RGB frame:
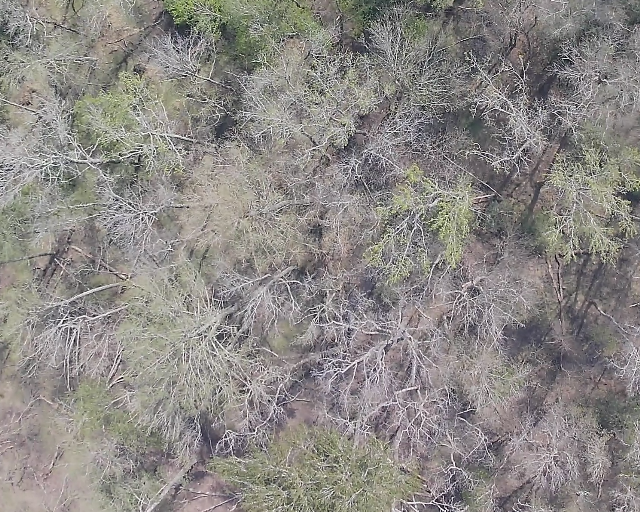
Thermal frame:
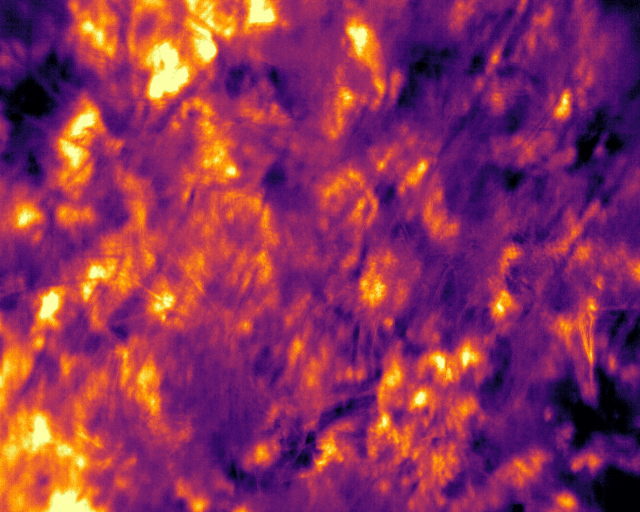
Captured: 2026-02-26 03:43:56
Pixels at or above 80 °C: 0 (fraction of frame: 0)